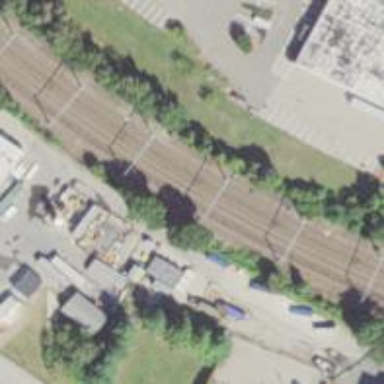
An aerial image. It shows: Railway track with contact line for electrification.